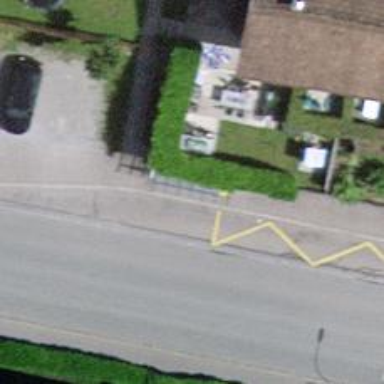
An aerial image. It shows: Bus stop with sheltered platform for public transport.